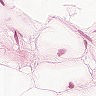
Metastatic tissue present: no